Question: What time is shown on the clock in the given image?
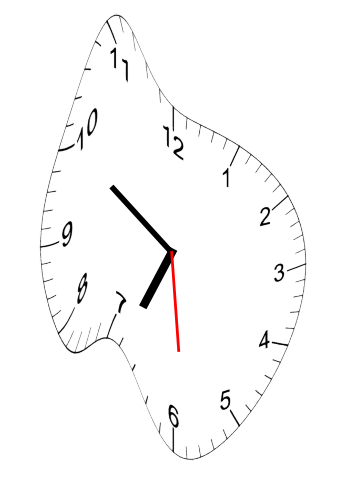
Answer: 06:50:29